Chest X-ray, PA view. Patient: 28 years old, sex F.
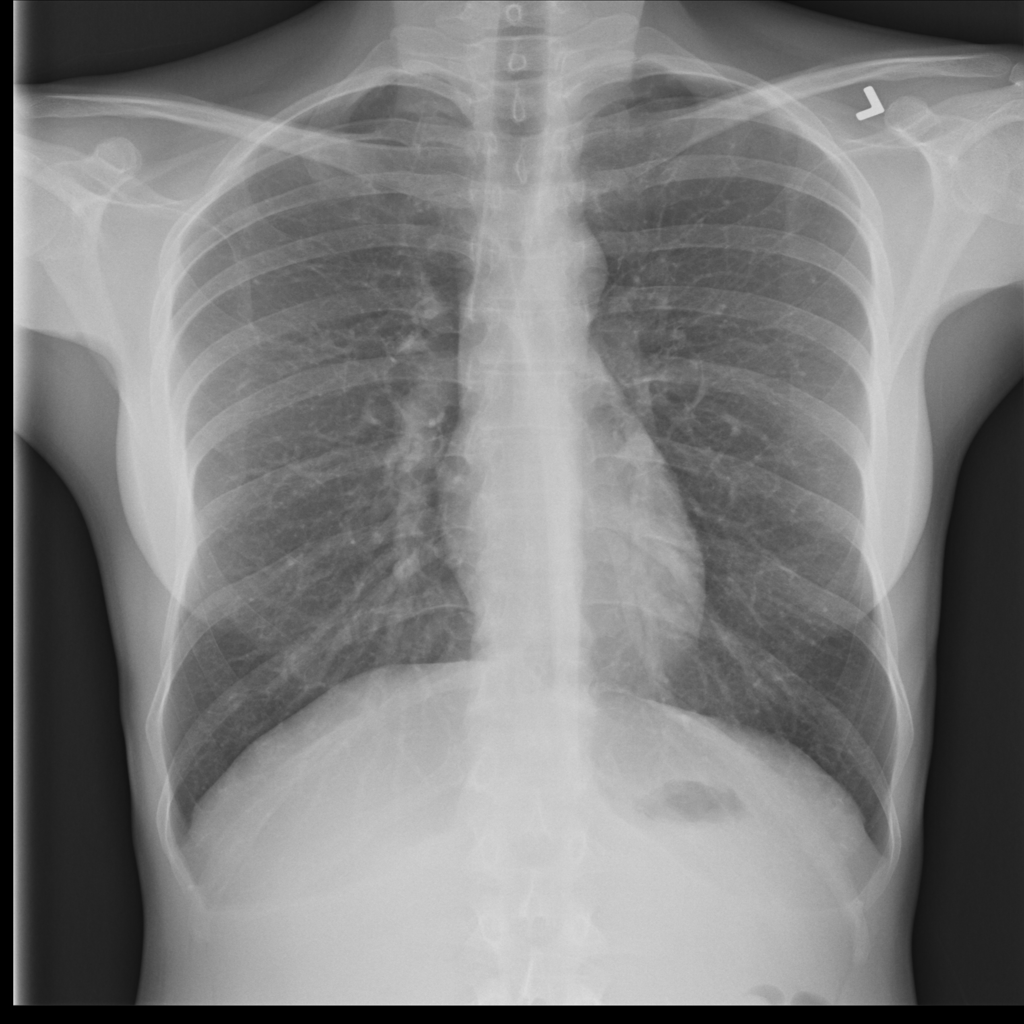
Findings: No Finding